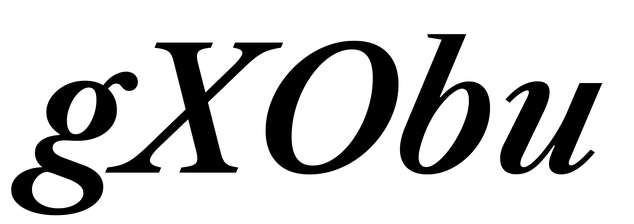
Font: LibreCaslonText-Italic_SemiBold_Italic